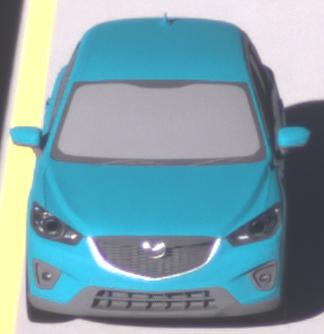
Make: Mazda
Model: CX-5 2.0 SKYACTIV-G 160
Detailed model: CX-5 (GH)
Model produced from: 2012/04
Model produced until: 2015/02
Doors: 5
Color: blue
Road condition: dry road
Daytime: morning or afternoon
Contrast: high contrast